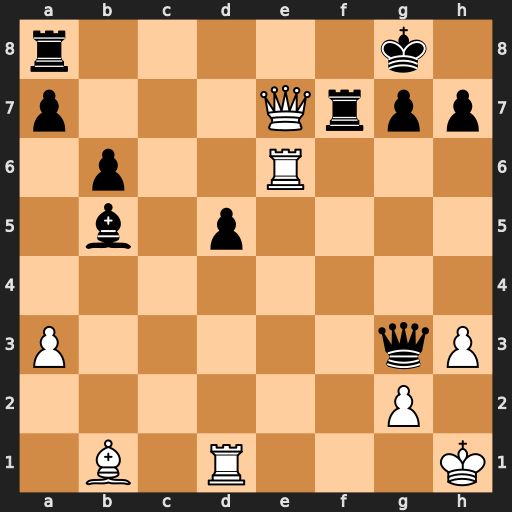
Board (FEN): r5k1/p3Qrpp/1p2R3/1b1p4/8/P5qP/6P1/1B1R3K
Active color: w
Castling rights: -
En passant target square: -
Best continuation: Bxh7+ Kxh7 Qxf7